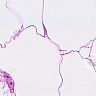
Metastatic tissue present: no